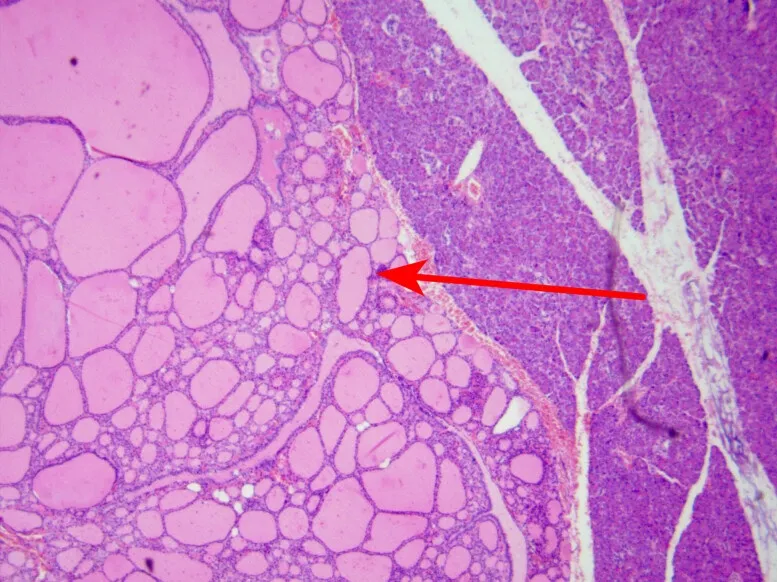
Pathological findings: HE staining, 40x; under the microscope, thyroid tissues were observed within the pancreatic tissues, approximately 2.5 cm x 2.0 cm x 1.6 cm in size, with follicles of varying sizes and mild cell morphology.
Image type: pathology (h&e)